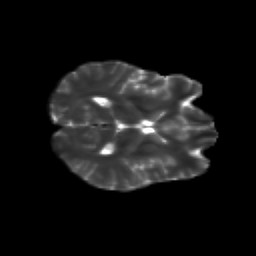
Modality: T2w
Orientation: axial
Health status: healthy
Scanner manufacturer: siemens
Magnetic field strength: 3 T
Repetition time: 10 s
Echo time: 0.092 s